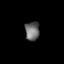
Tissue: prostate
Cell type: Endothelial cells
Senescence score: 0.7154
Nuclear area (px): 267
Mean DAPI intensity: 107.262